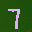
Label: 7